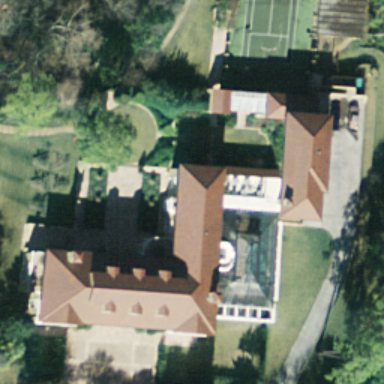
A villa is surrounded by lush plamts in the sparse residential area .